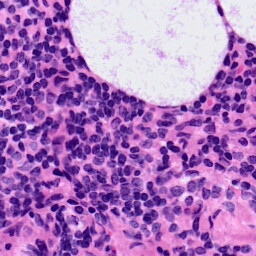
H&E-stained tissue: LymphNode